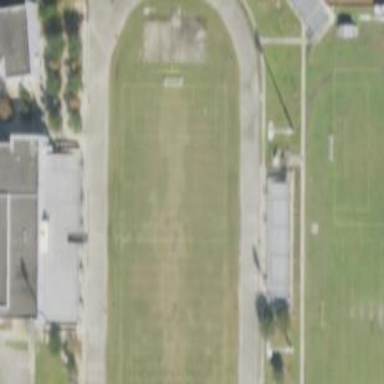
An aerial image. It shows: Grass pitch used for American football and soccer.